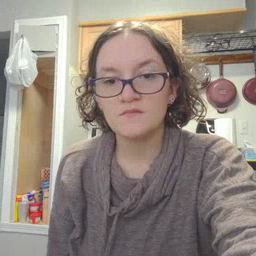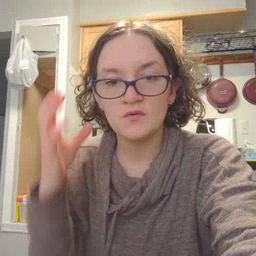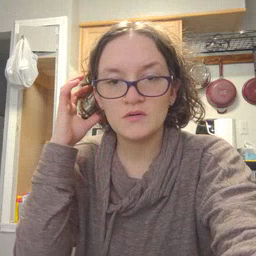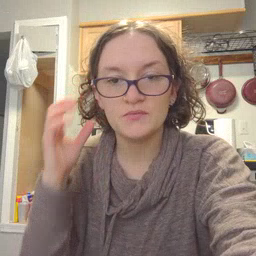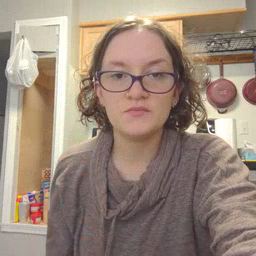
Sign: radio